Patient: sex M, age 35
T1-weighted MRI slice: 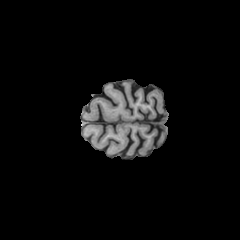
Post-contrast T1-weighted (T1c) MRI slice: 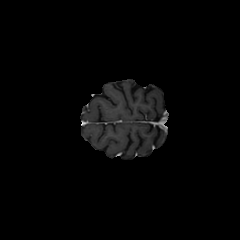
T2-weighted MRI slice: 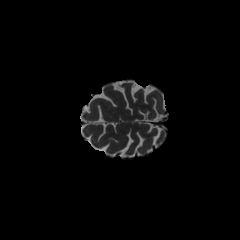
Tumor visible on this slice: no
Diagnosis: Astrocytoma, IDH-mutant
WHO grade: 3